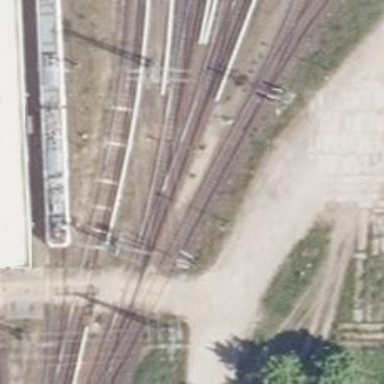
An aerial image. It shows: Railway switch.